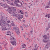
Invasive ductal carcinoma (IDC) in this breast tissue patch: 1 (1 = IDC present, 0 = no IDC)